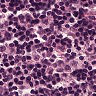
Metastatic tissue present: no